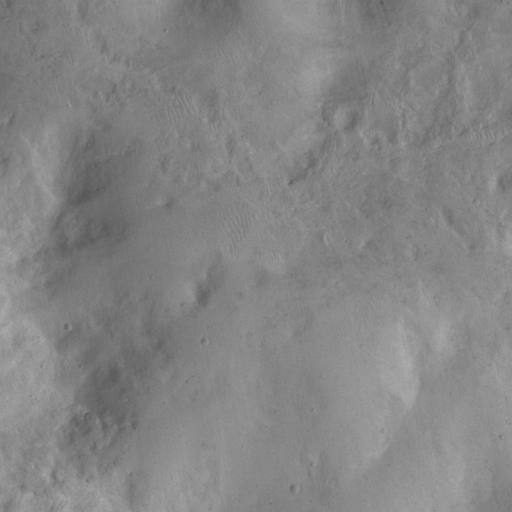
Objects detected: cone, cone, cone